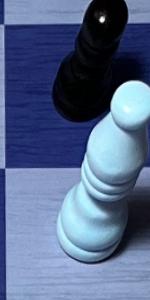
Label: Bishop_White